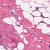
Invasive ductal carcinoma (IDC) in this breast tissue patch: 1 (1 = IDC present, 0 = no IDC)